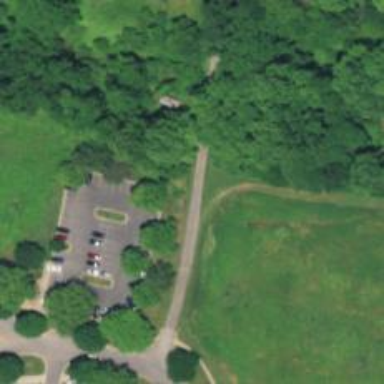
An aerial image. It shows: Path used for both walking and golf.